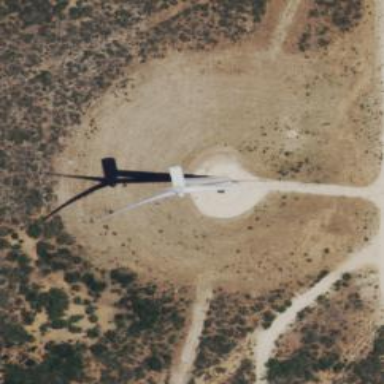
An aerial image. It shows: Wind generator using wind turbines of horizontal axis.